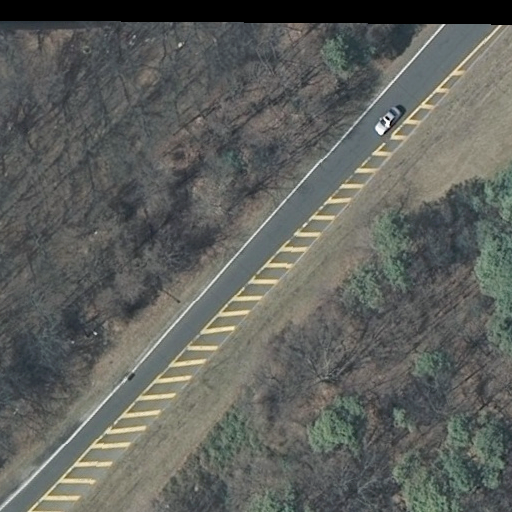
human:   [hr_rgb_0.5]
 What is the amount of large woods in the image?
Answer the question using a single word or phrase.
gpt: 1

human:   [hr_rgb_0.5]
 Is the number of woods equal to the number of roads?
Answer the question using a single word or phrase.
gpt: yes

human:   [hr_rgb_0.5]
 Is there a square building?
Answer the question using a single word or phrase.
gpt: no

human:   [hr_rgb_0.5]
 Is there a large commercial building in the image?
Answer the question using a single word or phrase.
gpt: no

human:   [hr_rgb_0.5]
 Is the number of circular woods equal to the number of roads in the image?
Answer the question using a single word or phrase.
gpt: no

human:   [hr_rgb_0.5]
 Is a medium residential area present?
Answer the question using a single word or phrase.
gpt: no

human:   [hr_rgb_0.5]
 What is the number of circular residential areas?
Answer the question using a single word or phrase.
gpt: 0

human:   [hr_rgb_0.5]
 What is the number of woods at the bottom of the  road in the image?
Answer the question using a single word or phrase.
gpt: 0

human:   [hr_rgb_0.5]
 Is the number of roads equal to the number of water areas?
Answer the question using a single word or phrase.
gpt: no

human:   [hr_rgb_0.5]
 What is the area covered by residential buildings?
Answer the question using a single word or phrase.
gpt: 0m2

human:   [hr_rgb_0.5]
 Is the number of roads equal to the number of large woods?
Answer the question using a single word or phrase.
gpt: yes

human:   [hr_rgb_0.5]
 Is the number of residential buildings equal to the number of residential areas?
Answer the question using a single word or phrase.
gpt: no

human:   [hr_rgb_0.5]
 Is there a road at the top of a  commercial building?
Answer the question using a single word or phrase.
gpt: no

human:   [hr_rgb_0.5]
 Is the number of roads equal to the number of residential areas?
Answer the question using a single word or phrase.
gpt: yes

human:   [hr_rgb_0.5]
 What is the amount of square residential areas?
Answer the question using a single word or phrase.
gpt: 0

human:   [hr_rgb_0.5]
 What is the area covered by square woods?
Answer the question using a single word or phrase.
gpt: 0m2

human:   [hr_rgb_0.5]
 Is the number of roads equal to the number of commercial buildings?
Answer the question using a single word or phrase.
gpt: no

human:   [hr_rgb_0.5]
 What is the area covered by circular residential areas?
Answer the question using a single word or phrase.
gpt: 0m2

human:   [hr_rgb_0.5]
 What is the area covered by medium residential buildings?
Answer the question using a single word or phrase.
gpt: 0m2

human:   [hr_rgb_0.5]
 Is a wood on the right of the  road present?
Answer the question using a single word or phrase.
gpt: yes

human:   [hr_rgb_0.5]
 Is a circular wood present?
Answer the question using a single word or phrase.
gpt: no

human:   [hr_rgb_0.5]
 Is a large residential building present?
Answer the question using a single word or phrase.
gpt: no

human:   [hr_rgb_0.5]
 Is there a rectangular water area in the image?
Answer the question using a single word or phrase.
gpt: no

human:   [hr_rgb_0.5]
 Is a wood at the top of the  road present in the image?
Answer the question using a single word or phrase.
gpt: no

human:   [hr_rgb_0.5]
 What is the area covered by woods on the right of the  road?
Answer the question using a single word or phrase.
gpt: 10599m2

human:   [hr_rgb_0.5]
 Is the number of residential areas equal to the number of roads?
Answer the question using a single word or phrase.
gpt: yes

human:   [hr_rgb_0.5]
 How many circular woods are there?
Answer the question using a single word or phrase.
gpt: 0

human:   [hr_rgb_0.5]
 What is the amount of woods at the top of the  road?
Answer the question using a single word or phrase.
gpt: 0

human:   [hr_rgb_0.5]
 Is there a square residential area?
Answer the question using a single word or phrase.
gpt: no

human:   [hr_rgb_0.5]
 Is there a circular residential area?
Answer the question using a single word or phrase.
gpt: no

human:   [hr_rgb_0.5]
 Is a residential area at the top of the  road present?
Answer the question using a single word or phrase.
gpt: no

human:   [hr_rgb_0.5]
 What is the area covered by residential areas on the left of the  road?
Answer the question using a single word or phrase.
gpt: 10599m2

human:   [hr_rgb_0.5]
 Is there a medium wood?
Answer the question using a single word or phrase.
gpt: no

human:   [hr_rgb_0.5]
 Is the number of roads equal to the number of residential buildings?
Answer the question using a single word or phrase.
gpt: no

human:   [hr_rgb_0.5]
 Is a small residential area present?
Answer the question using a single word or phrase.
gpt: no

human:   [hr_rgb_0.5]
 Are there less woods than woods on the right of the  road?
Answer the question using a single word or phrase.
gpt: no